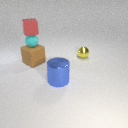
small red rubber cube above small cyan rubber sphere